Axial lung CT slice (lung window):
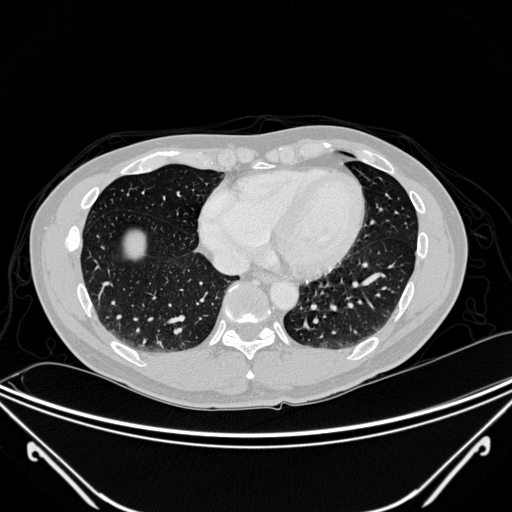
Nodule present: no